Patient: sex F, age 75
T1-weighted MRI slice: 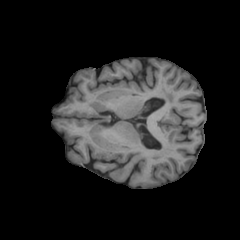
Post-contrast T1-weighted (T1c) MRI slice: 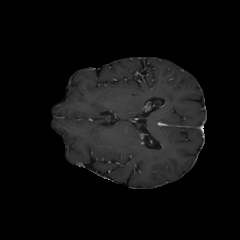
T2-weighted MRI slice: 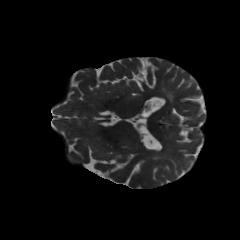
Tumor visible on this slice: no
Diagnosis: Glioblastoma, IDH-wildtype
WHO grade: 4